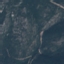
Label: HerbaceousVegetation